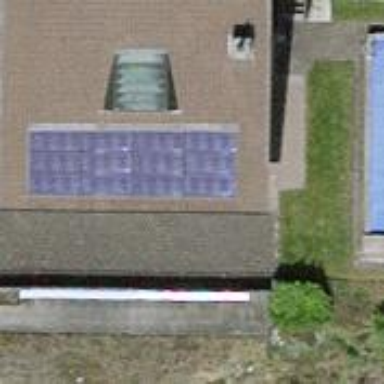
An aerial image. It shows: Solar power generator using photovoltaic panels.